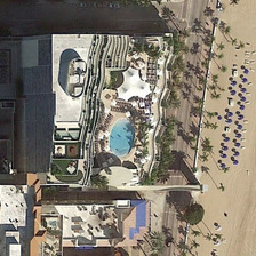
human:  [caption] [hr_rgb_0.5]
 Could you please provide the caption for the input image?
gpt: There are many coconut trees planted on the beach.

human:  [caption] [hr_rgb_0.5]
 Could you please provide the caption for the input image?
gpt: There were a lot of coconut trees on the beach.

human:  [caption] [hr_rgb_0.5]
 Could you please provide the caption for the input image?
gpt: There's a pool in front of the building.

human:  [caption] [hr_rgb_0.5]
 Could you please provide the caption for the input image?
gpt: There is a swimming pool in front of the building.

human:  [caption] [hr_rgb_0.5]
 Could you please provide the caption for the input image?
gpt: a lot of coconut trees were planted on the side of the beach.